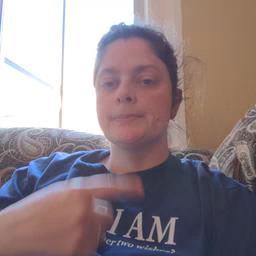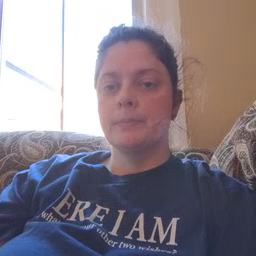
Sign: before